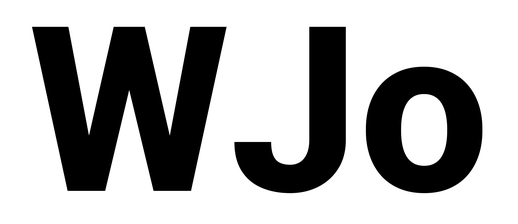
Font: Roboto_ExtraBold